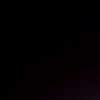
Label: space